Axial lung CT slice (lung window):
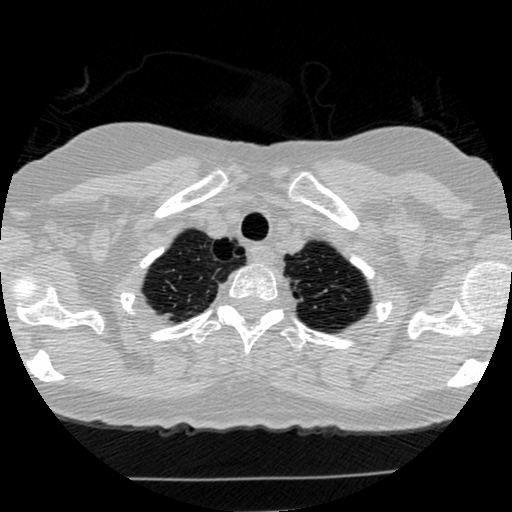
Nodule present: no